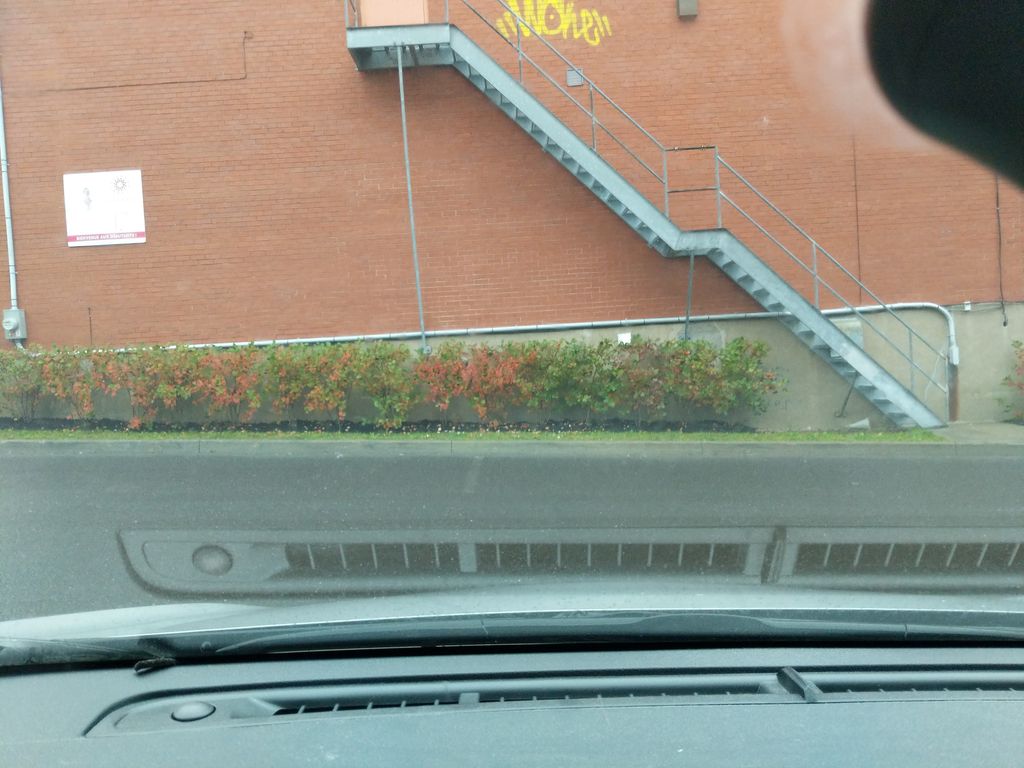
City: quebec_city